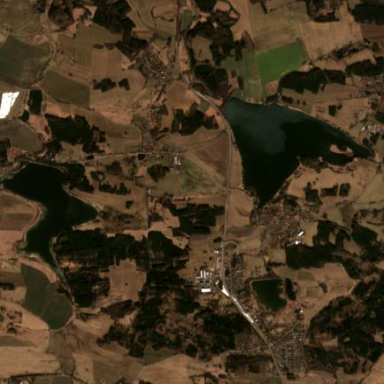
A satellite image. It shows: The outer border of the reservoir.